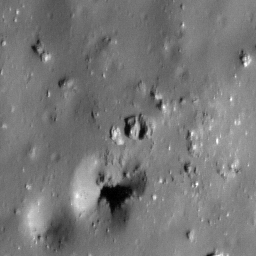
Pit: Tycho 8
Host crater: Tycho
Host type: impact_melt
Lunar coordinates: latitude -42.788, longitude 348.774